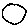
Label: circle